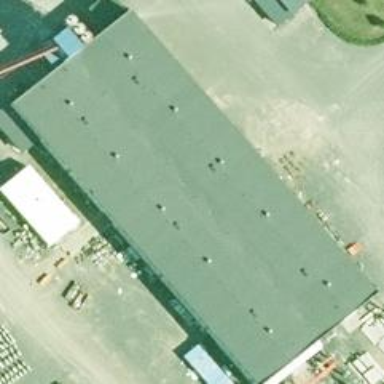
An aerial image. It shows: Industrial building.